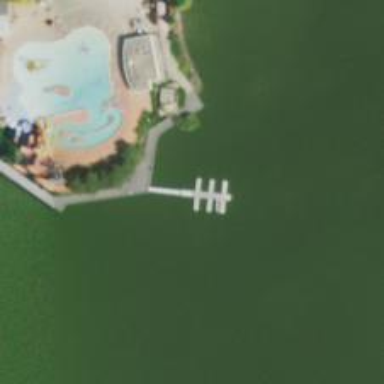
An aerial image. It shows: Man-made pier.